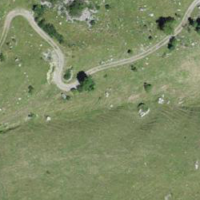
EUNIS habitat code: 23
Species observed at this site:
Urtica dioica